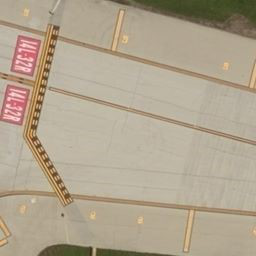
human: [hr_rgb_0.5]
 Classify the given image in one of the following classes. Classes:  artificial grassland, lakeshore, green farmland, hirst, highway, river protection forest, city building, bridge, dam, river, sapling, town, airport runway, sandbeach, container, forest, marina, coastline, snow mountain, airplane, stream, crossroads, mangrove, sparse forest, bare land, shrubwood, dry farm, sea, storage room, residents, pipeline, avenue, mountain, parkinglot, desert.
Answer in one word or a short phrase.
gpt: airport runway